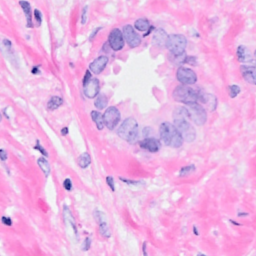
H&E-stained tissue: Breast